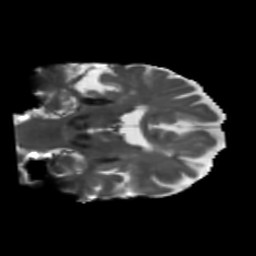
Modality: T2w
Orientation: coronal
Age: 73
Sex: female
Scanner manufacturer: siemens
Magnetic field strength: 3 T
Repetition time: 5.47 s
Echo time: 0.0854 s